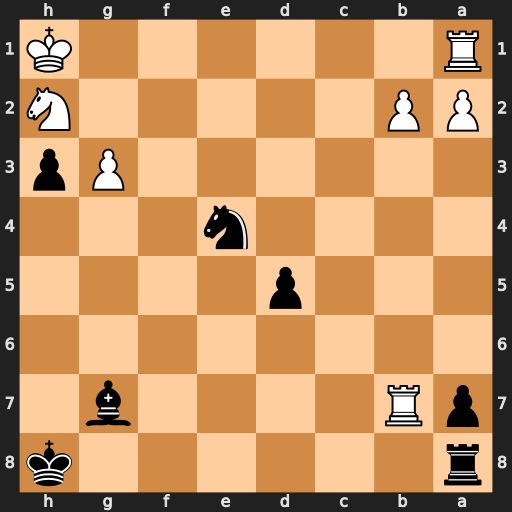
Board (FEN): r6k/pR4b1/8/3p4/4n3/6Pp/PP5N/R6K
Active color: b
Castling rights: -
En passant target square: -
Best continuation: Nxg3+ Kg1 Bd4#